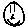
Label: smiley face